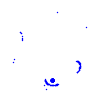
Particle: kaon